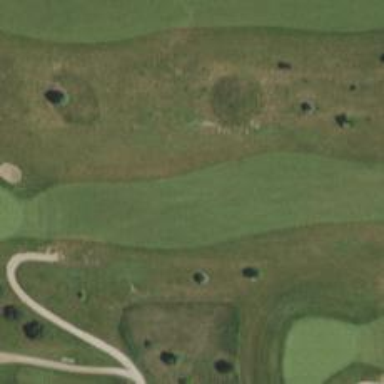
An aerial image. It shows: View of golf hole.